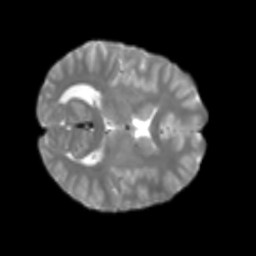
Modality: T2w
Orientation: axial
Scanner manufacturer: siemens
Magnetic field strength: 3 T
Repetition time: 4 s
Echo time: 0.0594 s